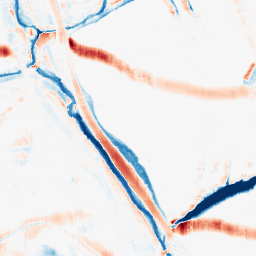
Category: morphological
Decomposition family: morphological_rect
Decomposition parameters: operation: average
width: 10
height: 20
Upsampling method: regularized
Upsampling parameters: scale: 2
lambda_reg: 0.01
Upsampling scale: 2